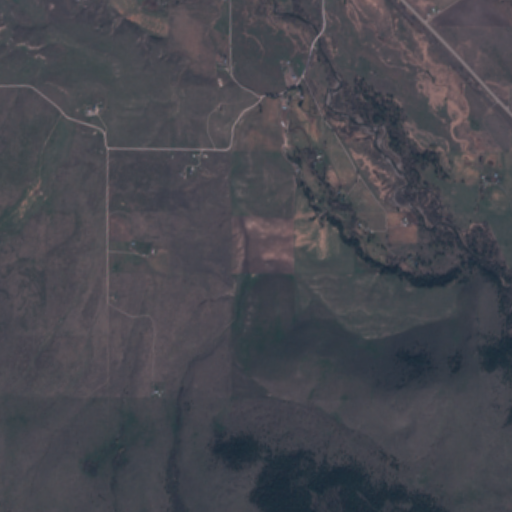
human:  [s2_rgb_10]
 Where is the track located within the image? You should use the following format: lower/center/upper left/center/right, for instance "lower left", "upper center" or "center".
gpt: There is no track in the image.